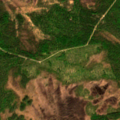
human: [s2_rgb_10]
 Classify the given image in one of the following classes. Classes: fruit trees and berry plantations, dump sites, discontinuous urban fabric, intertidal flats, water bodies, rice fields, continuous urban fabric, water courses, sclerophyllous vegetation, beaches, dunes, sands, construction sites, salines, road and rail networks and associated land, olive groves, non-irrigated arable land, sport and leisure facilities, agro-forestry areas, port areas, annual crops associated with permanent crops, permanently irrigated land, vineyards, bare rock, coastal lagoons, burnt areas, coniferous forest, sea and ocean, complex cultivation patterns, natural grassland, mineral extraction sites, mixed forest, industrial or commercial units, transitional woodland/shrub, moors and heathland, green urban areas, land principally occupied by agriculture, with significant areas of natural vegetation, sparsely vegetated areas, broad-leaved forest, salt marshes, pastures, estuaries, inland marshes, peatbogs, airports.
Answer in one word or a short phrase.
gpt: mixed forest, transitional woodland/shrub, peatbogs